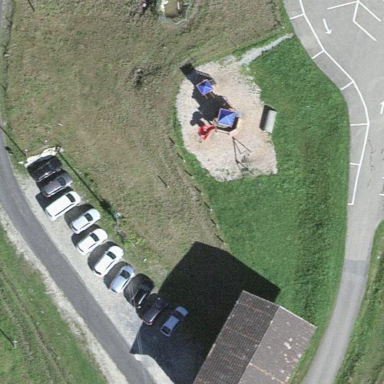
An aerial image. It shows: Playground area for leisure land.